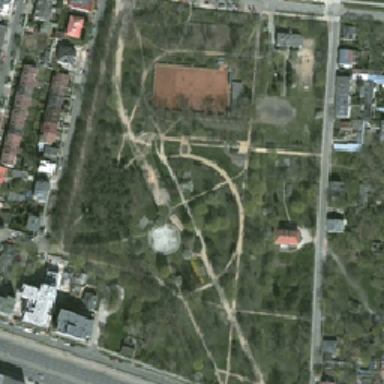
There are many red roof houses around the park .